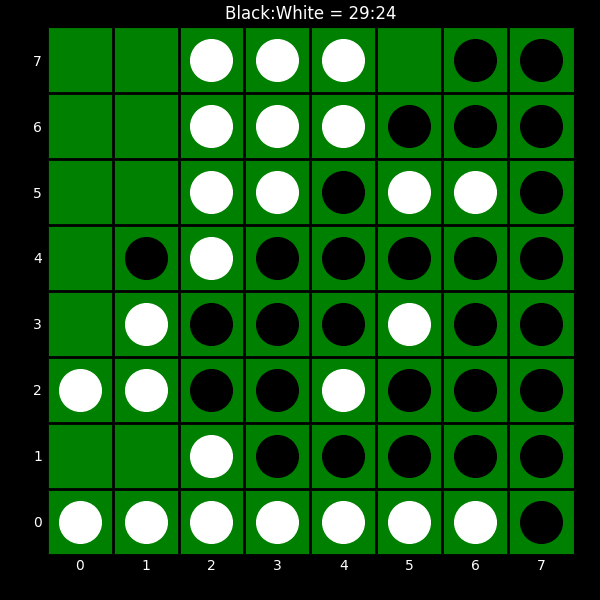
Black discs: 29
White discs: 24